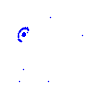
Particle: pion